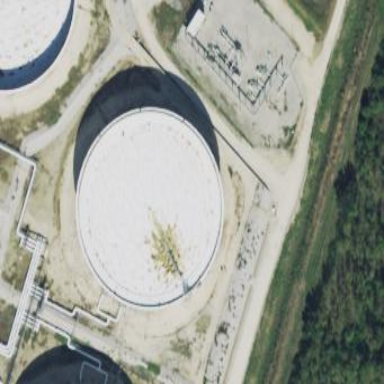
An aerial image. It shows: Storage tank building.